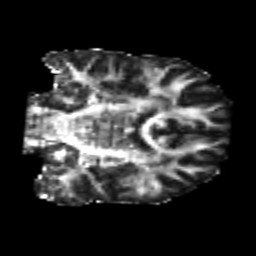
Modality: FA
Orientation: coronal
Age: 22
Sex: male
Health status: healthy
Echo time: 0.074 s